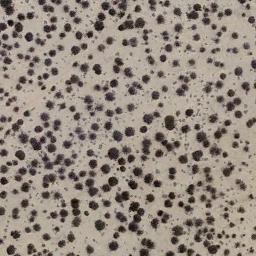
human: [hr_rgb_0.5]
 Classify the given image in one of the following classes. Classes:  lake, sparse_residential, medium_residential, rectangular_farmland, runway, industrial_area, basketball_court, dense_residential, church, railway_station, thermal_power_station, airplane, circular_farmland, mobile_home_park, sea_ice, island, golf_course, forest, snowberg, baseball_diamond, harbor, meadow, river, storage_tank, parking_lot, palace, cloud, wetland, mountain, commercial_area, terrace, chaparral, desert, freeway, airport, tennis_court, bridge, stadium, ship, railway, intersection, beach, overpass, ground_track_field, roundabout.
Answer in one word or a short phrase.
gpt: chaparral